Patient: sex F, age 46
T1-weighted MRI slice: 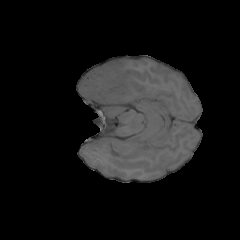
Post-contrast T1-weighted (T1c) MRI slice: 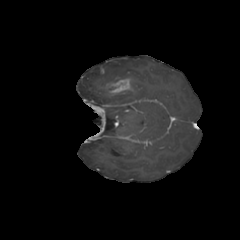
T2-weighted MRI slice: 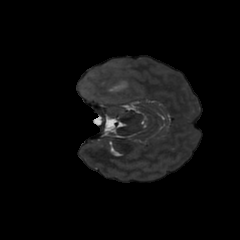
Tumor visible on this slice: yes
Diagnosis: Glioblastoma, IDH-wildtype
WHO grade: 4